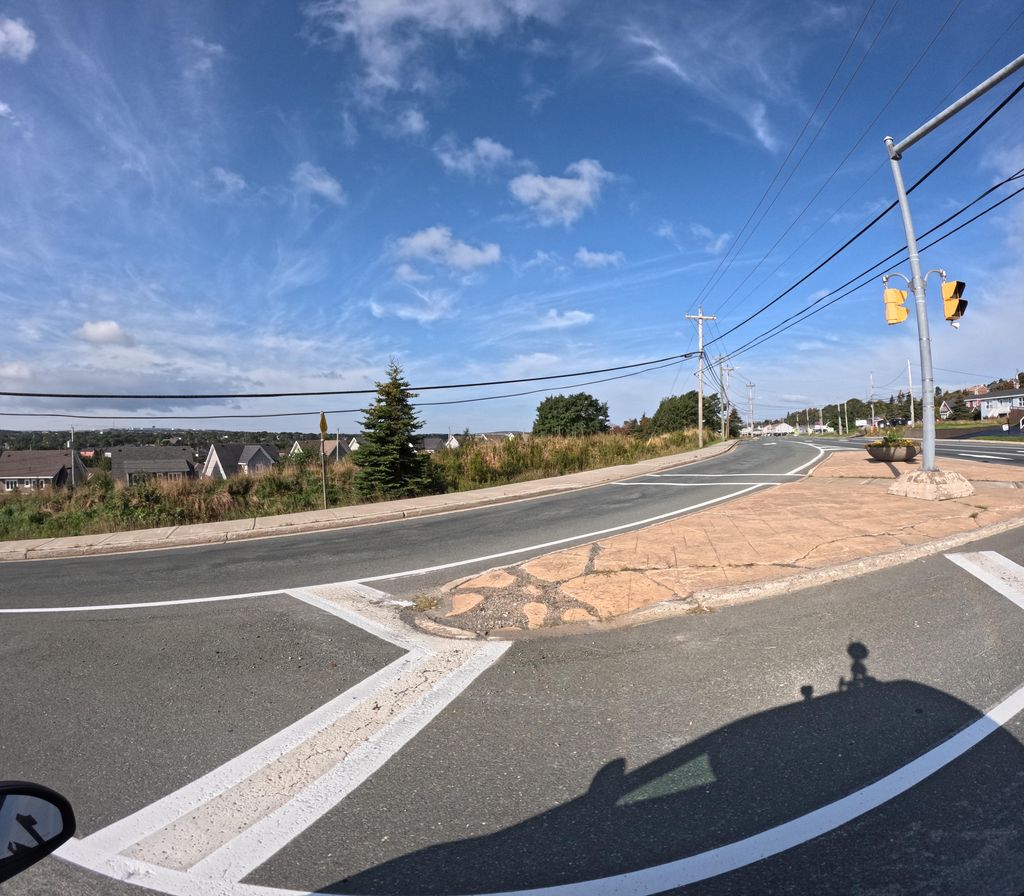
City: st_johns